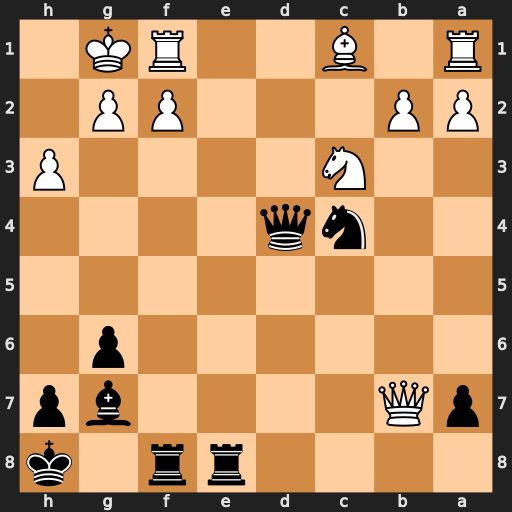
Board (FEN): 4rr1k/pQ4bp/6p1/8/2nq4/2N4P/PP3PP1/R1B2RK1
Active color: b
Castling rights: -
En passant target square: -
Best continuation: Rxf2 Rxf2 Re1+ Kh2 Be5+ Rf4 Bxf4+ Bxf4 Qxf4+